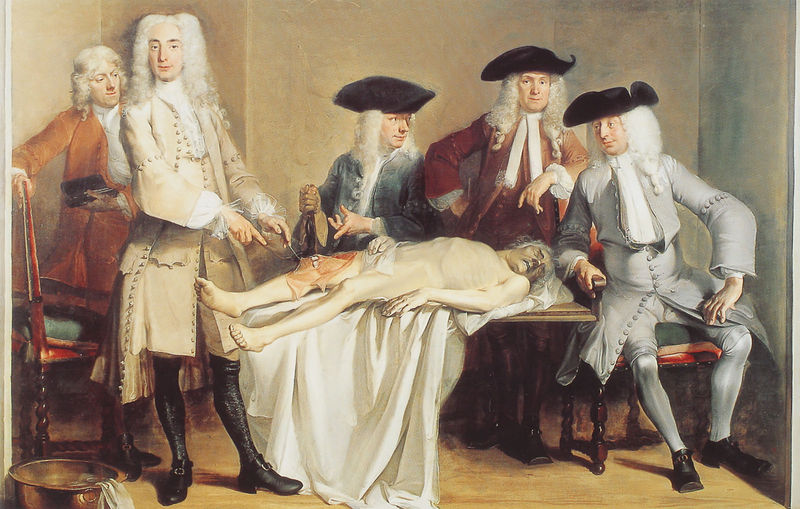
Titel: Die Anatomiestunde des Dr. Willem Roell
Künstler: Cornelis Troost
Institution: Amsterdam, Historisch Museum
Schlagwörter: gemälde, haut, wunde, frankreich, hut, hüte, männer, raum, stuhl, stühle, tisch, zimmer, ölbild, tuch, herren, rock, anatomie, leiche, mensch, messer, schüssel, tot, toter, bild, gelehrte, portrait, rokkoko, rokoko, perücke, bein, zuschauer, farbe, knie, fleisch, posen, blut, kupfer, dreispitz, stiefel, arzt, medizin, schnallenschuhe, perücken, ärzte, kessel, schnallen, sektion, bruch, geräte, kupferkessel, dreizack, obduktion, patient, kupferschüssel, operation, sezieren, kupferwanne, arzt koerper leicher medizin, 3spitz, meiziner, knöpve, operaton, präparation